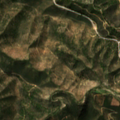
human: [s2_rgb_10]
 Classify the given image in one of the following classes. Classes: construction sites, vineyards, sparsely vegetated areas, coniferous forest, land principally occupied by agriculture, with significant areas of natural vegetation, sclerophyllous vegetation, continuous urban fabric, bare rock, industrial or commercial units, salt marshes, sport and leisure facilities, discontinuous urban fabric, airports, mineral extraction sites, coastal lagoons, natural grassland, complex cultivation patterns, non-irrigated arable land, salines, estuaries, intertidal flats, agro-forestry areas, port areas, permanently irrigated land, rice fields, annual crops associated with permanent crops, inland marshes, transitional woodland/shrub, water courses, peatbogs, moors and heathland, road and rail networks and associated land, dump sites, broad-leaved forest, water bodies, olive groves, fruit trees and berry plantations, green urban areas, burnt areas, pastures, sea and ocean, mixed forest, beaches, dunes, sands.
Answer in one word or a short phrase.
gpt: sclerophyllous vegetation, transitional woodland/shrub